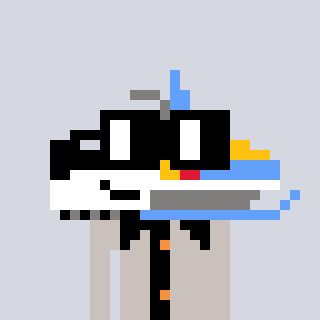
a pixel art character with square black glasses, a snowmobile-shaped head and a foggrey-colored body on a cool background